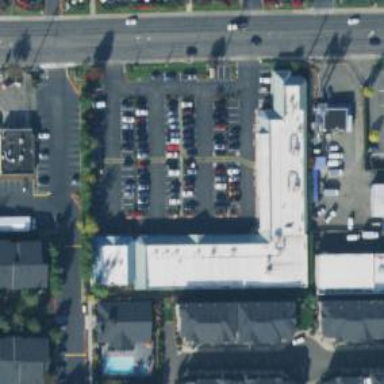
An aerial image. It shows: Veterinary facility.